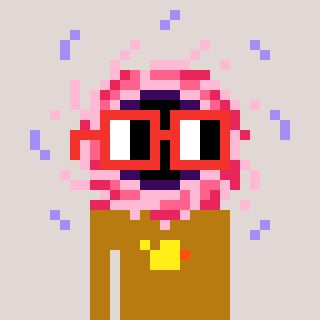
a pixel art character with square red glasses, a blackhole-shaped head and a gold-colored body on a warm background